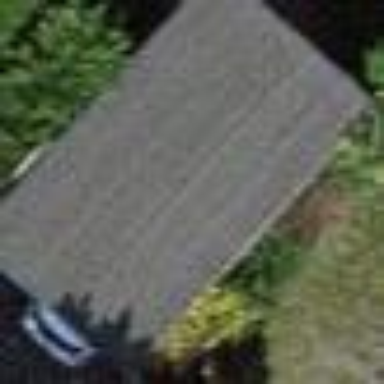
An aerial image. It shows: Garage.